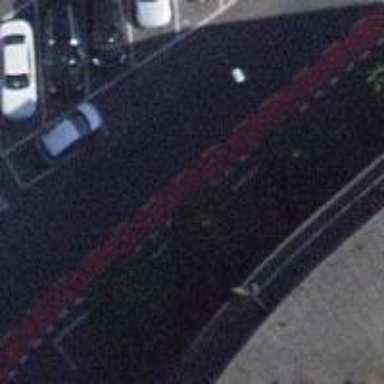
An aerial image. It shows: Bicycle parking area with stands available.